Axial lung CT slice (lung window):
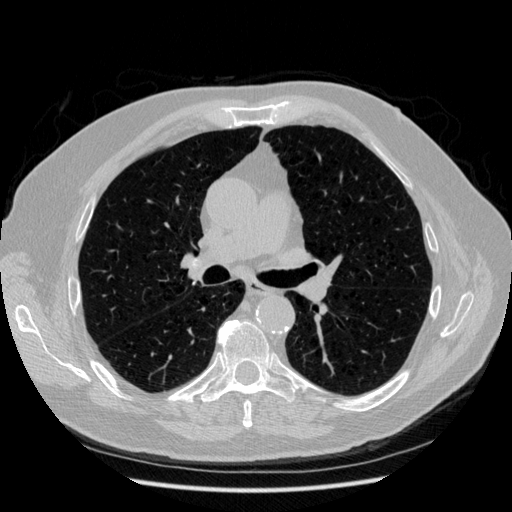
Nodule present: no